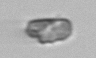
Label: detritus_transparent